Field crop: tomato
Growth stage: 1
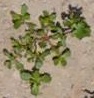
Species: portulaca